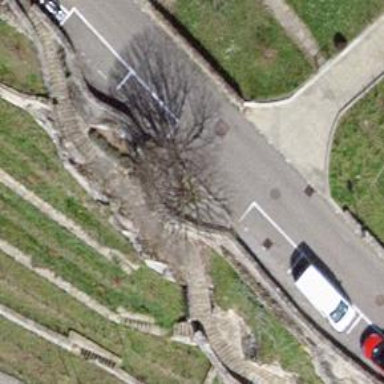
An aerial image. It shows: Bench.